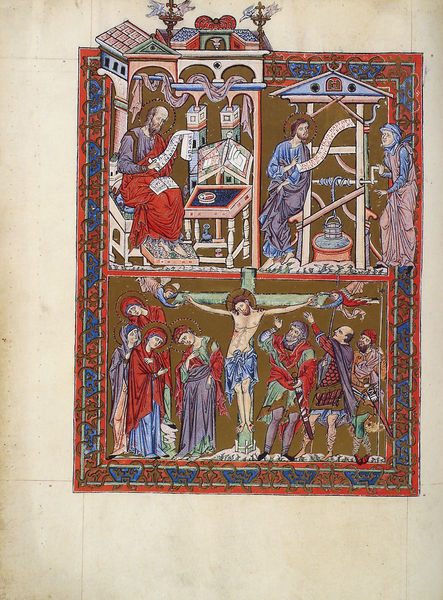
Titel: Das Goslarer Evangeliar
Institution: Goslar, Stadtarchiv
Schlagwörter: blau, lendenschurz, mann, wasser, wunde, frauen, grün, sitzen, frau, männer, tisch, dach, rot, tuch, trinken, architektur, bibel, johannes, stehen, innenraum, vorhang, gold, blatt, rosa, brunnen, engel, schrift, papier, soldaten, dekoration, verzierung, blut, buch, kreuz, seite, illustration, schwert, soldat, pilatus, buchseite, römer, gebetsbuch, heiligenschein, nimbus, christus, jesus, jesus christus, kreuzigung, mittelalter, heiliger, heilige, jünger, eimer, maria, magdalena, gekreuzigt, maria magdalena, goldgrund, vergoldung, anna, erlöser, schriftband, heiligenscheine, aussenraum, buchmalerei, evangelist, evangeliar, golgatha, blattgold, lukas, manuskript, messias, gottessohn, sohn gottes, kreuzigungsszene, christkind, illumination, pilates, fad, kkreuz, christkönig, evangilar, hängende köpfe, zugchristus, heilland, erretter, jesus von nazaret, lebendiges wasser, pinselgold